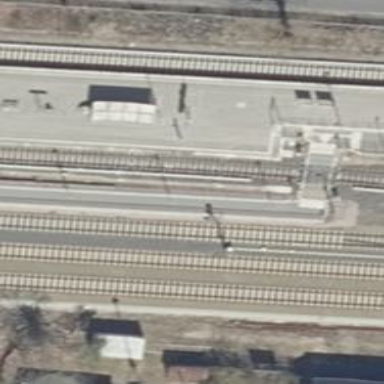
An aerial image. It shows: Light rail electrified railway.